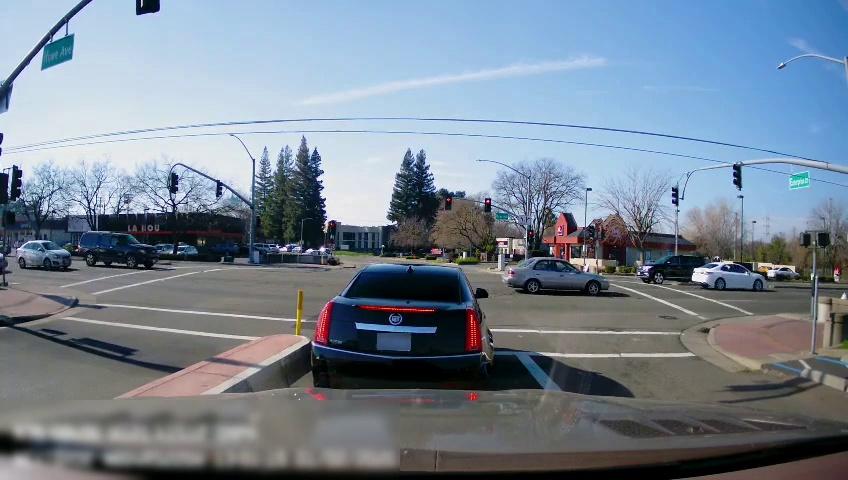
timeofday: Day
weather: Sunny
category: Drivable Space
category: Vehicles | SUV
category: Vehicles | SUV
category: Vehicles | Car
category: Vehicles | Car
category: Vehicles | Car
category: Vehicles | Car
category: Vehicles | Car
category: Vehicles | Car
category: Vehicles | Car
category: Lanes | Opposite Lane
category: Lanes | Current Lane
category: Traffic | Lights
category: Traffic | Signs
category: Traffic | Lights
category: Traffic | Lights
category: Traffic | Lights
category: Traffic | Lights
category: Traffic | Lights
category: Traffic | Lights
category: Traffic | Lights
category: Traffic | Lights
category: Traffic | Signs
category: Traffic | Lights
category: Traffic | Lights
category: Traffic | Lights
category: Traffic | Lights
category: Traffic | Lights
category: Traffic | Signs
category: Traffic | Lights
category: Traffic | Lights
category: Traffic | Lights